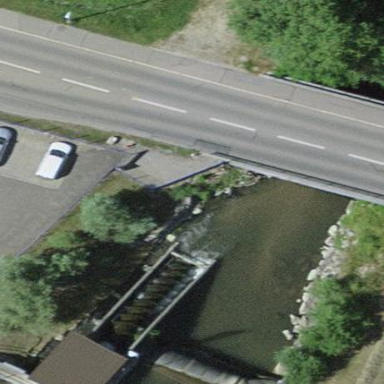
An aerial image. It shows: Hydro power generator.